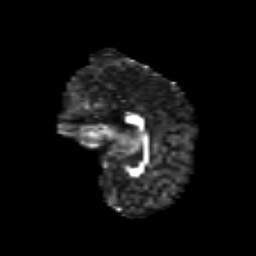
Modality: FA
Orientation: sagittal
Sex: female
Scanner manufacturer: siemens
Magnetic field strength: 3 T
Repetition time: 5 s
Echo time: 0.071 s